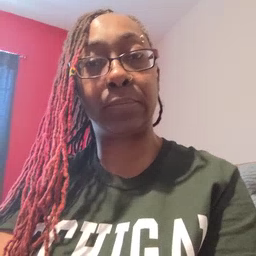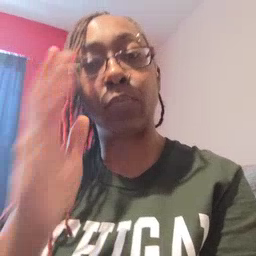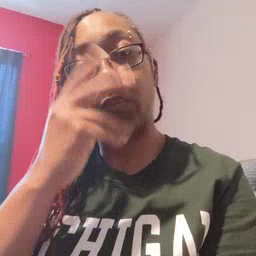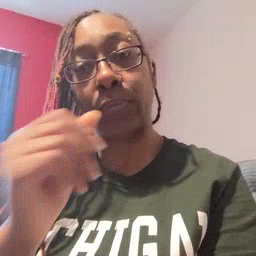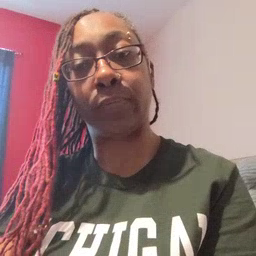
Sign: pretty